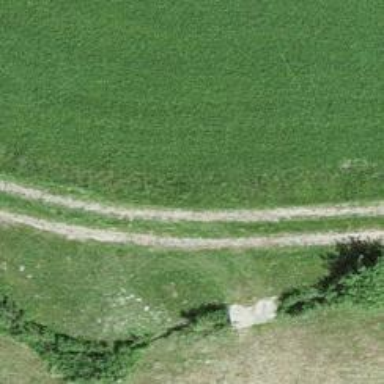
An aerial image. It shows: Grass track road with grade 5 tracktype.